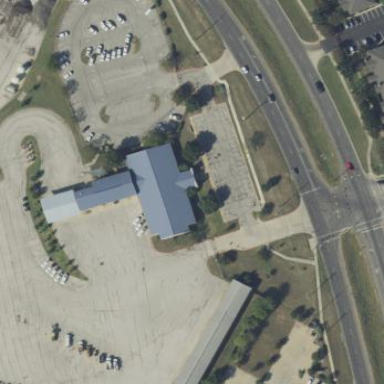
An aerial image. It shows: Government transportation office building.